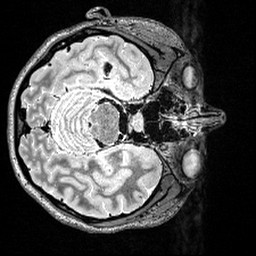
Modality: T2w
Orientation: axial
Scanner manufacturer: siemens
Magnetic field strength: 3 T
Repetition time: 3.2 s
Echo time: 0.566 s